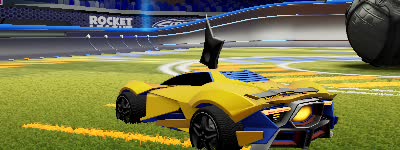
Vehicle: werewolf